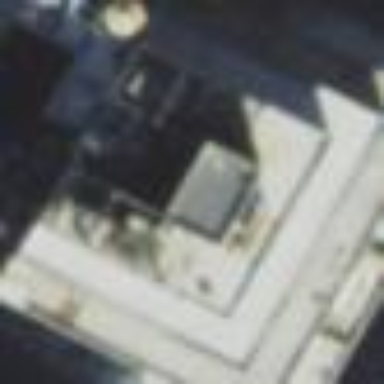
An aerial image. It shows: Building with flat concrete roof.